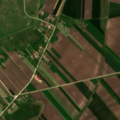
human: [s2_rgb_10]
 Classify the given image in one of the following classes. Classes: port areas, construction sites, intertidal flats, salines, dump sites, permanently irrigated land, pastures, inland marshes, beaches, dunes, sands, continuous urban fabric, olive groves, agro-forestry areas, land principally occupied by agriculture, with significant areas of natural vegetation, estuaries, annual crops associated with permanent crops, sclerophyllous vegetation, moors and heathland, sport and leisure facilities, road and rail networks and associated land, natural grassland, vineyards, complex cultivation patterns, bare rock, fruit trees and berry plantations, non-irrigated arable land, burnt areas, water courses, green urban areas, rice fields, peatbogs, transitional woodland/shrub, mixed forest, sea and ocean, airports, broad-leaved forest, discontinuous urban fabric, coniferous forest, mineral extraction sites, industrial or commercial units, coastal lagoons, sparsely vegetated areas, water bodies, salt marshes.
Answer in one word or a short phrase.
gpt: non-irrigated arable land, pastures, complex cultivation patterns